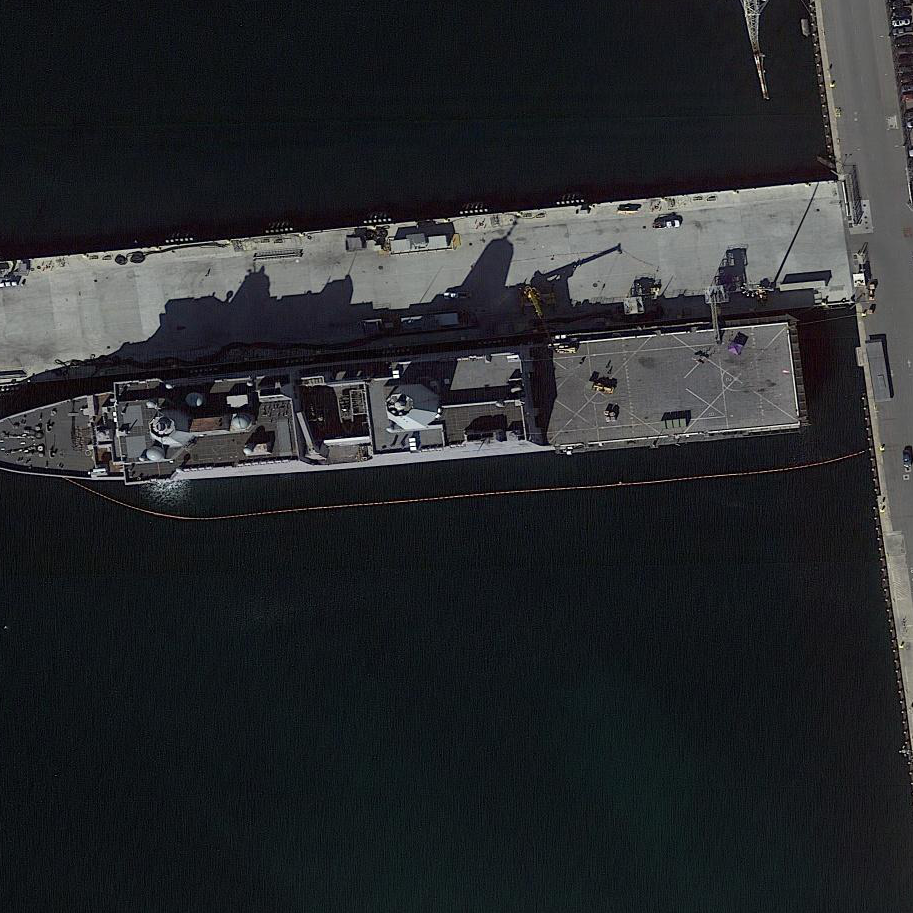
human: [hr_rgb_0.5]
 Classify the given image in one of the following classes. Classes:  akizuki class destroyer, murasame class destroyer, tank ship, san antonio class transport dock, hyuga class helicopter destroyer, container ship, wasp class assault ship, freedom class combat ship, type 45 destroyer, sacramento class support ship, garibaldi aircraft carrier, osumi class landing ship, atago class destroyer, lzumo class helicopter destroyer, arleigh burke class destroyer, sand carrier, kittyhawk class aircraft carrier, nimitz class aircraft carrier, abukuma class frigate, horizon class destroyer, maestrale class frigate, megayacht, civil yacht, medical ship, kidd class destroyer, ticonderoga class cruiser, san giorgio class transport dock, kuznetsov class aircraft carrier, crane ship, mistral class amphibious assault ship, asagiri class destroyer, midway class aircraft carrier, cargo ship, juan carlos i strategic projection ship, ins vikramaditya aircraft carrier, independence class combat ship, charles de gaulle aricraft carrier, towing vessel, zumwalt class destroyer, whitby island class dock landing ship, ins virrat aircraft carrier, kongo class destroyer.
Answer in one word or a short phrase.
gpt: San Antonio class transport dock